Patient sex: M
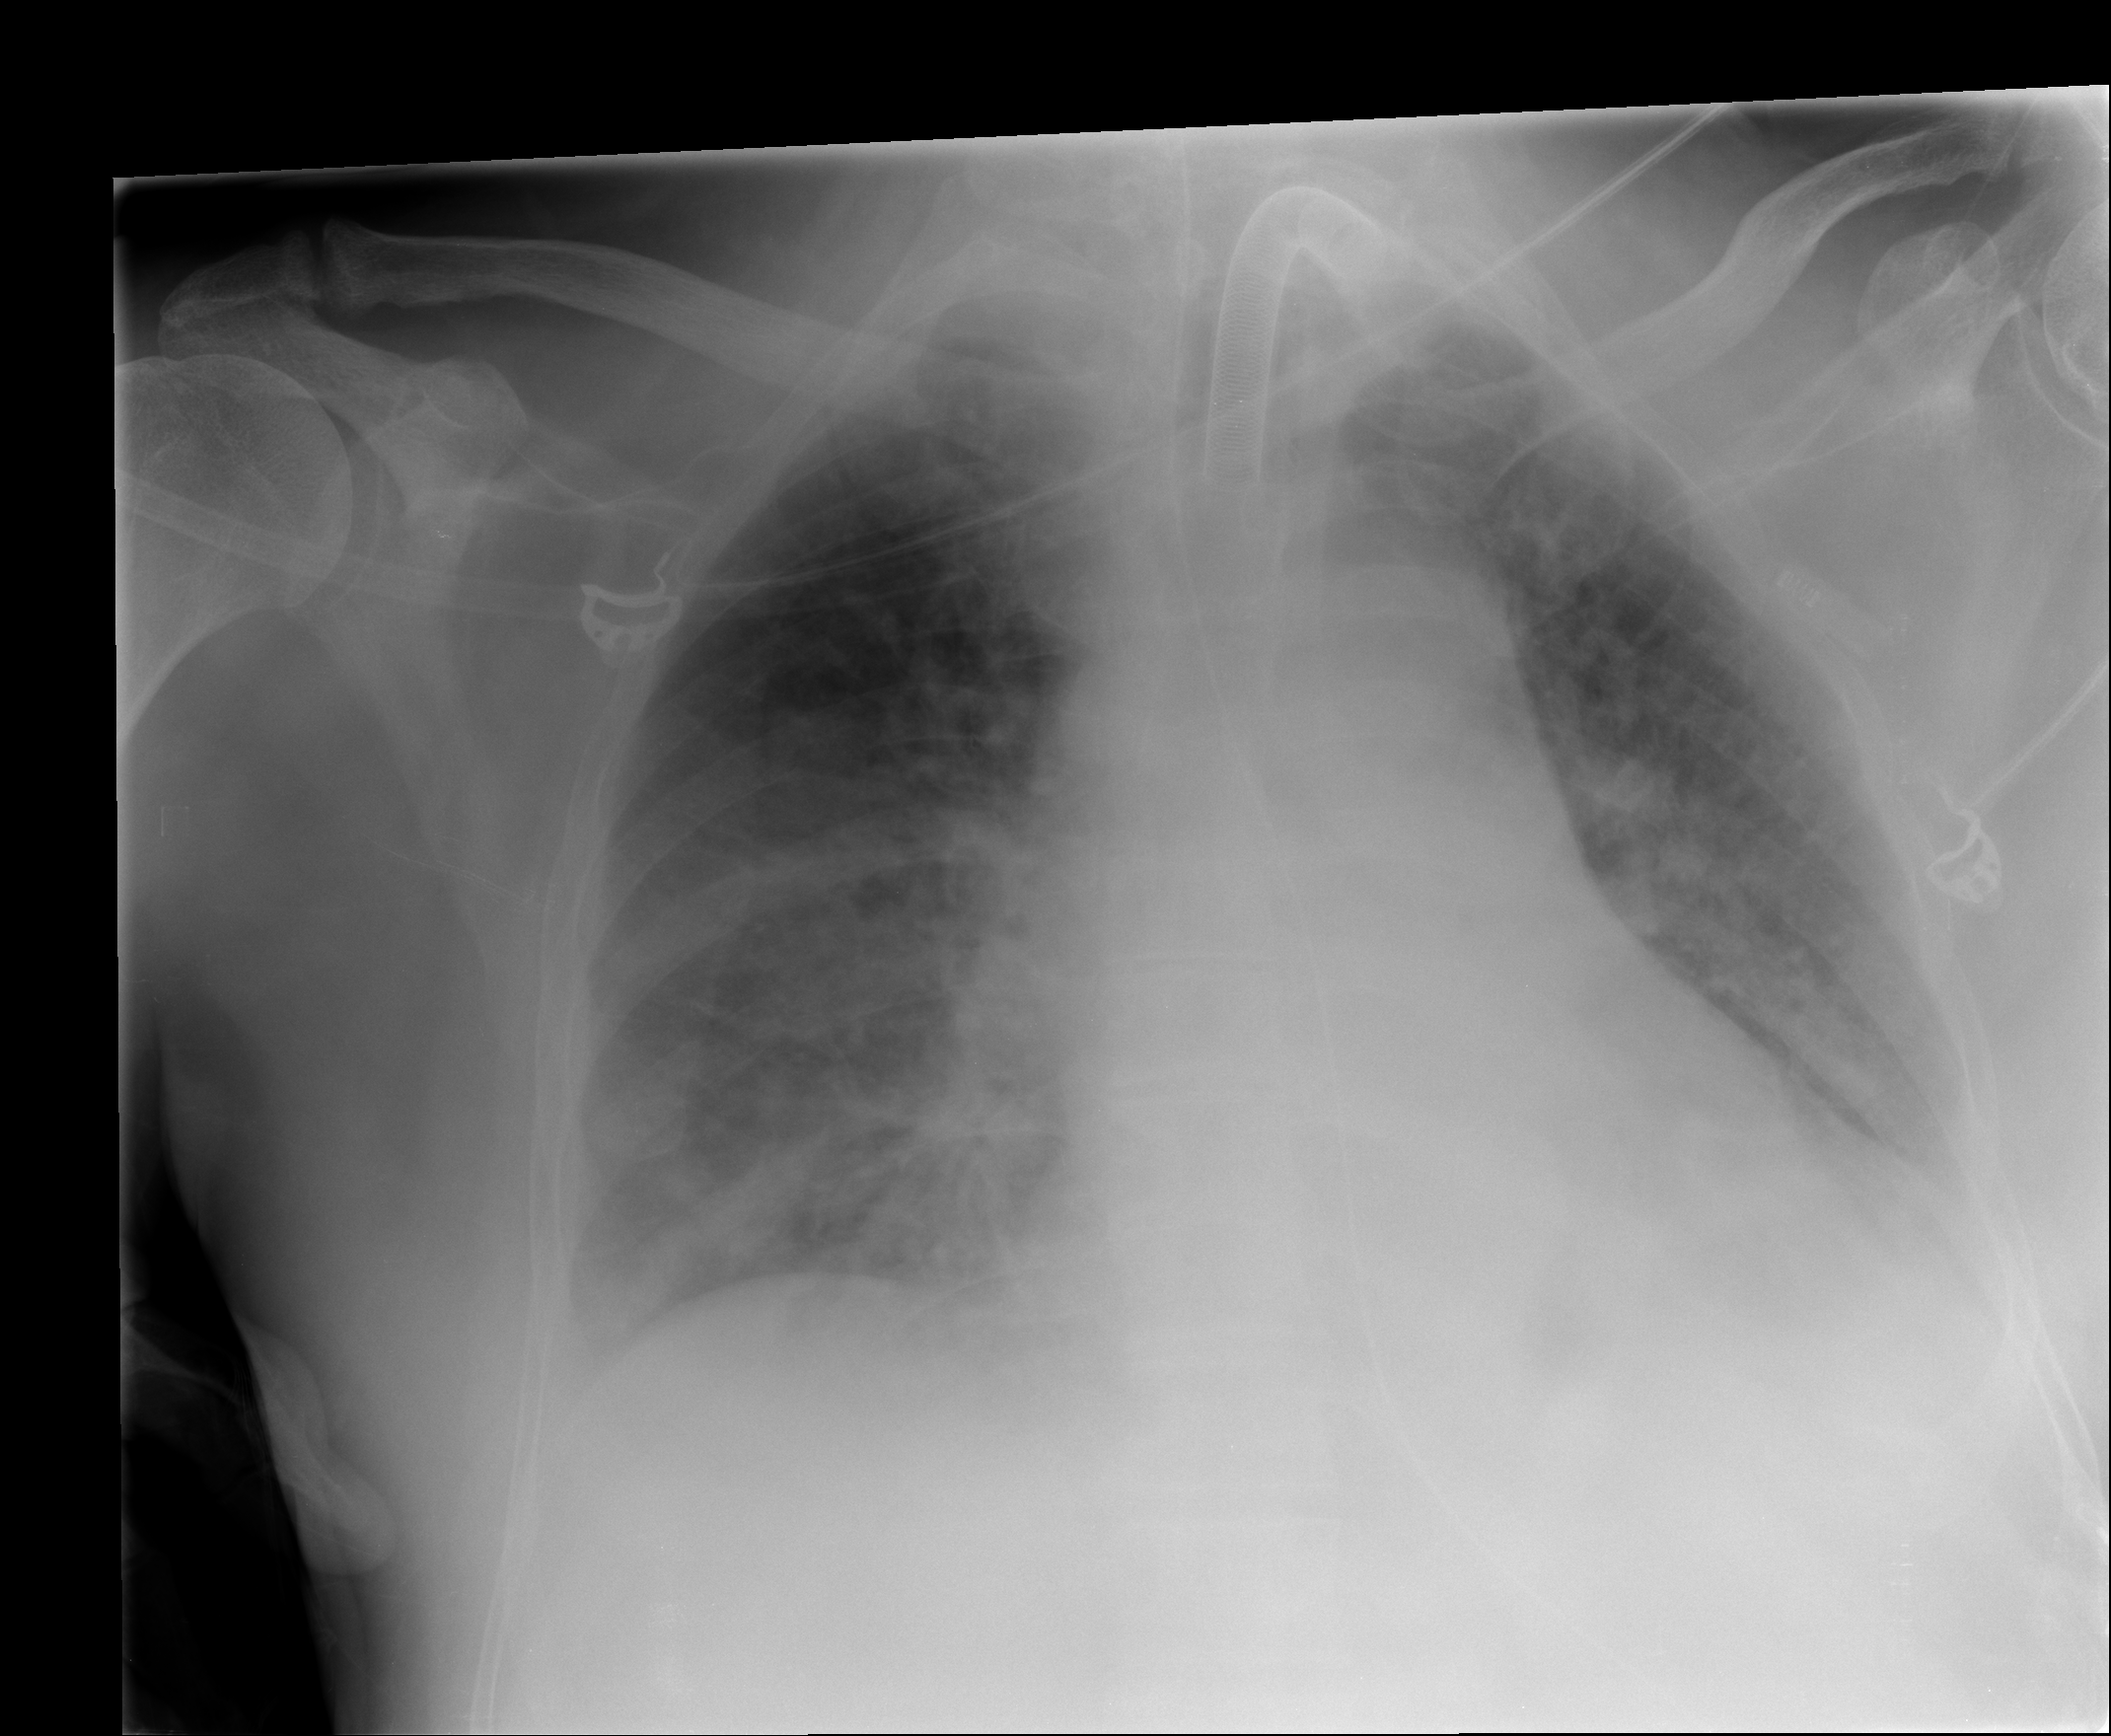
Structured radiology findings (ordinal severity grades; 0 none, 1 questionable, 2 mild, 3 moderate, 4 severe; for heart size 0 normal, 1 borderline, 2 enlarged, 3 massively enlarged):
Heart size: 2
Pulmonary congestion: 2
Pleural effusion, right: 2
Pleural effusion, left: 2
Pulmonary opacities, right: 3
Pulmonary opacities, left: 2
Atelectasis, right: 2
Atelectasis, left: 2